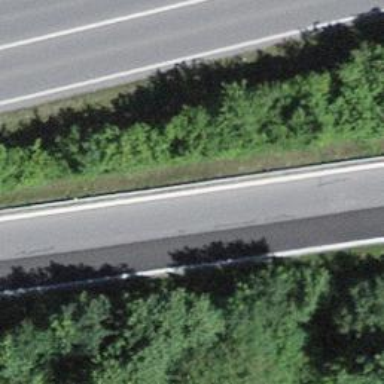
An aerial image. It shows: Trunk link highway with asphalt surface.